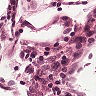
Metastatic tissue present: no